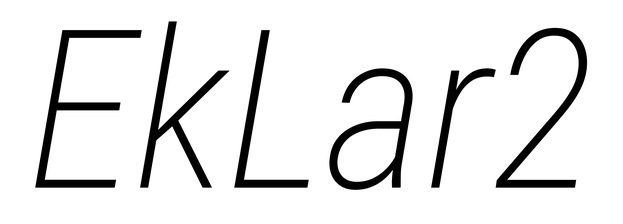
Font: Roboto-Italic_Condensed_ExtraLight_Italic